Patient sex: M
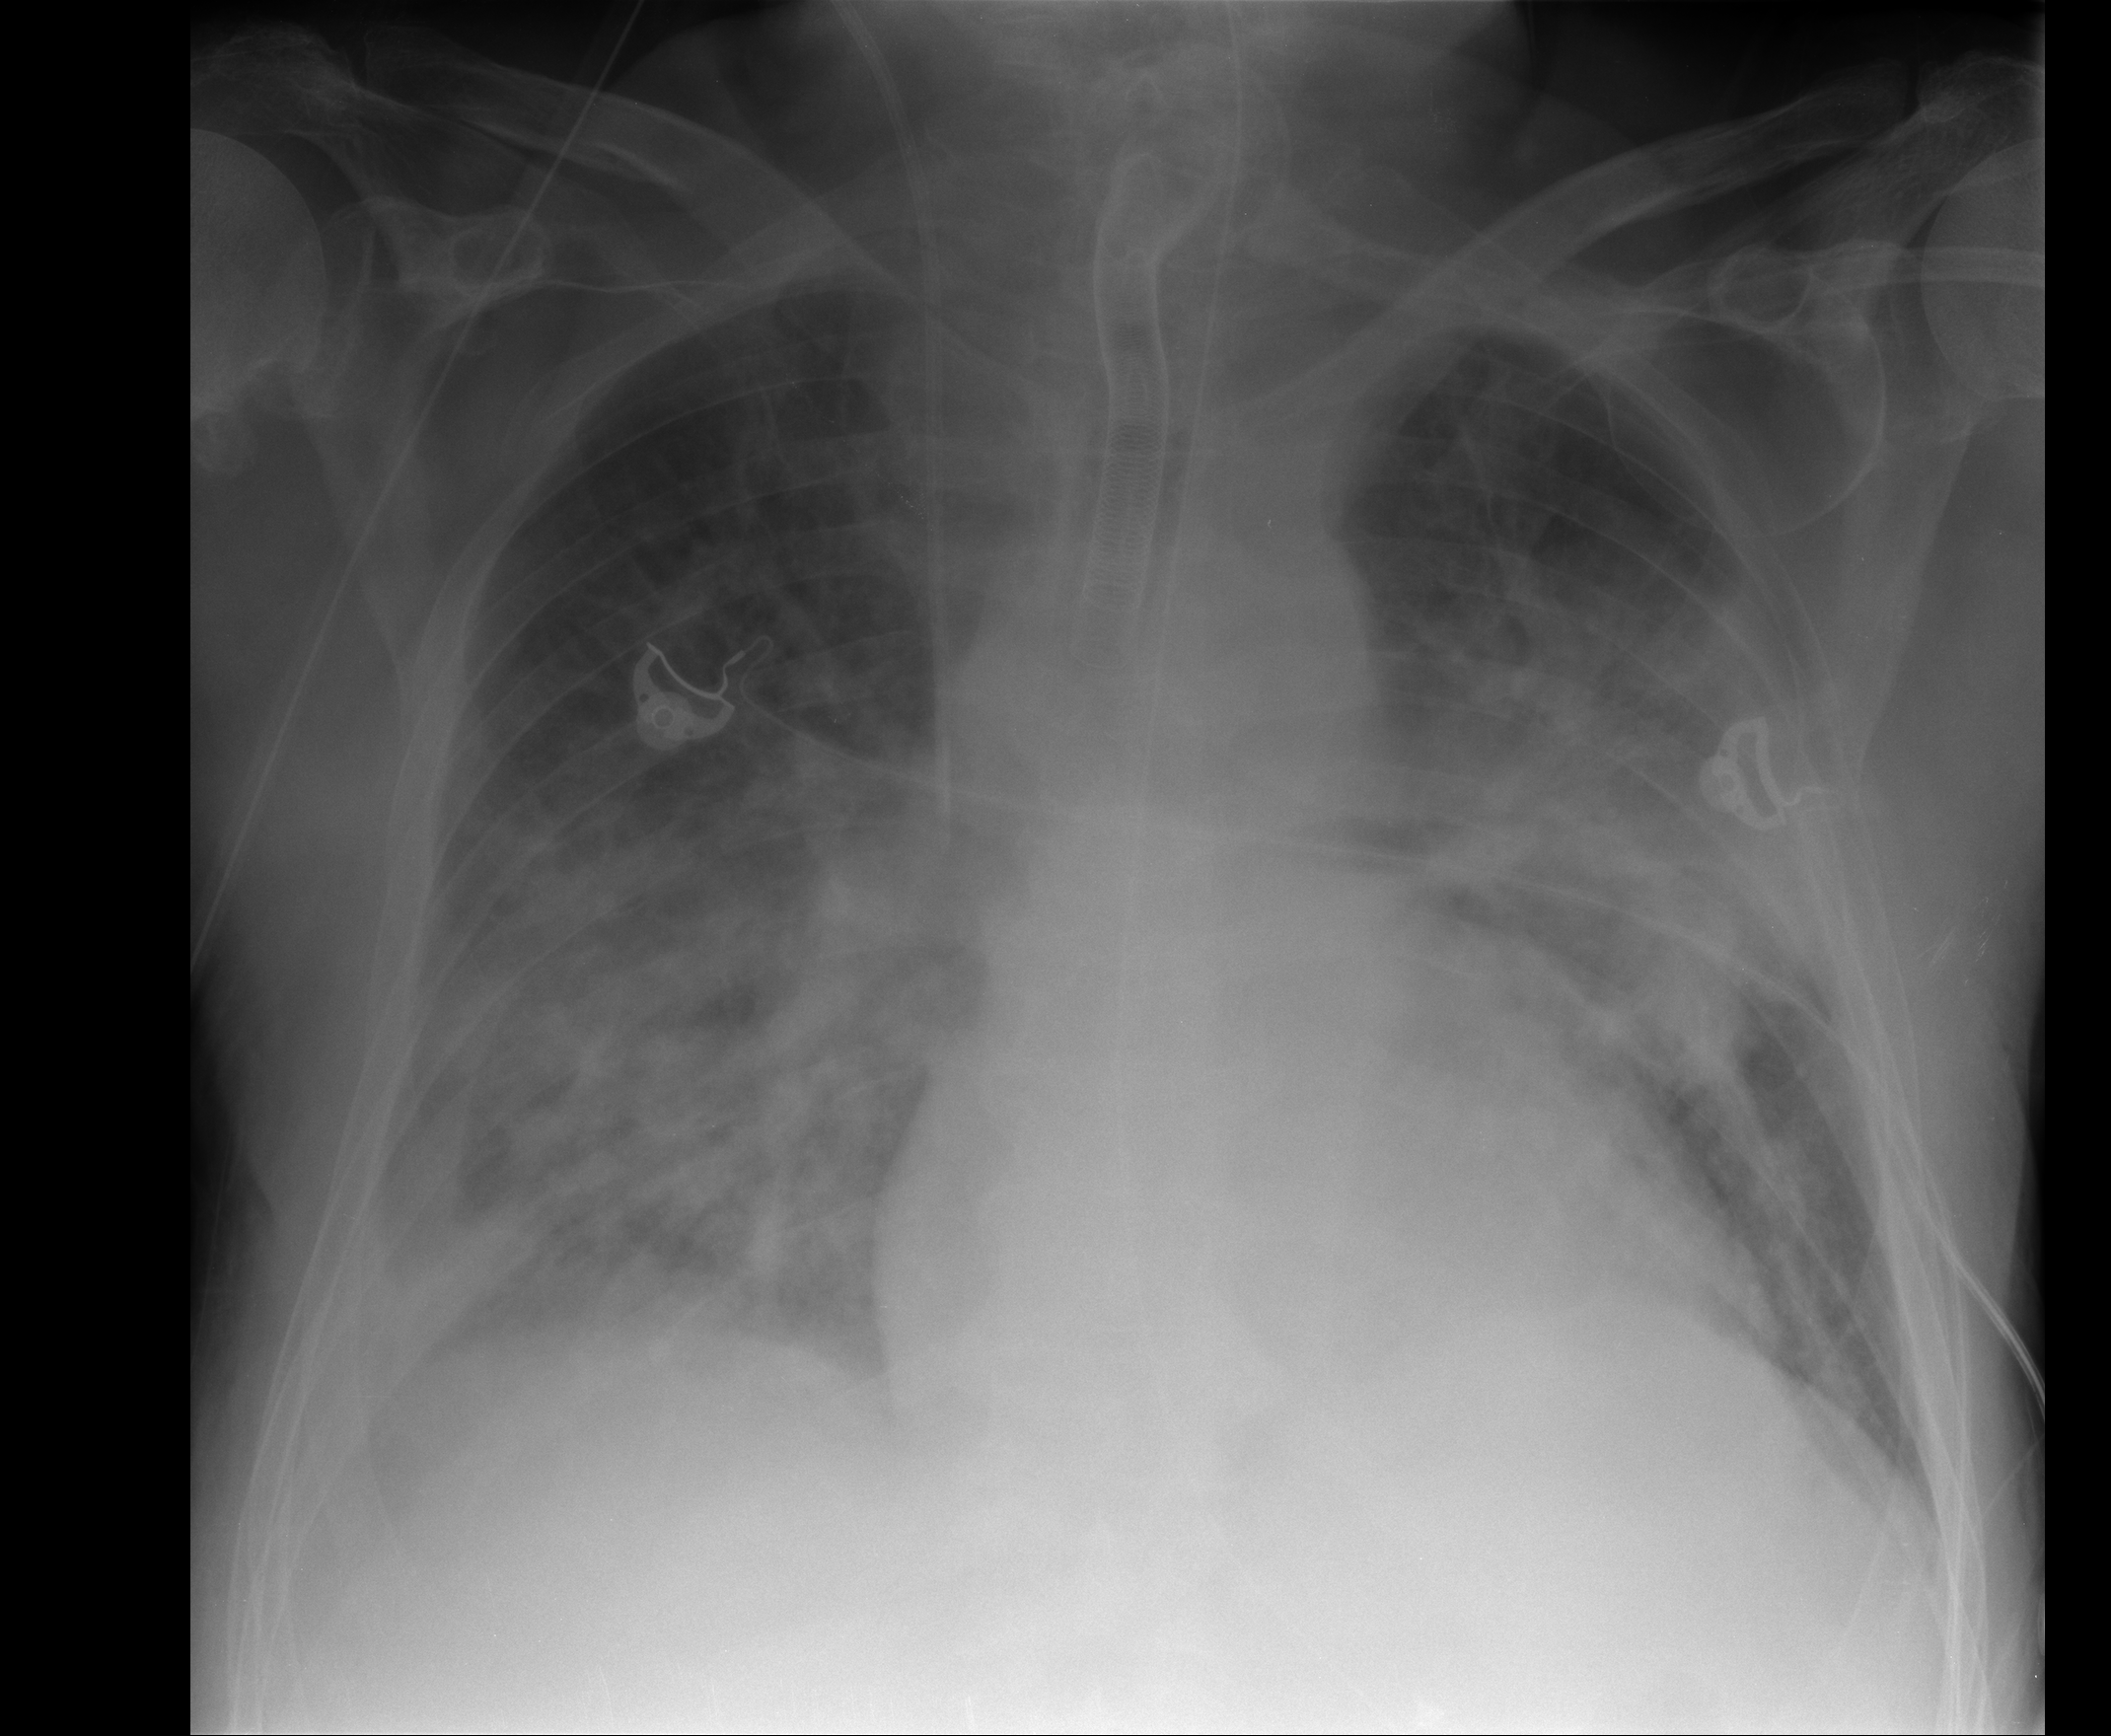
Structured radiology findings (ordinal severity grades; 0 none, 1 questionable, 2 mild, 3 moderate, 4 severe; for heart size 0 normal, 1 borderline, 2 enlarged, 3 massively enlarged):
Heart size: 1
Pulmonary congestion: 2
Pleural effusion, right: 2
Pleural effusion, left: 0
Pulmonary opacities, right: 3
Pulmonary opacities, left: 3
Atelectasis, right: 2
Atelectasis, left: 2